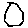
Label: hexagon